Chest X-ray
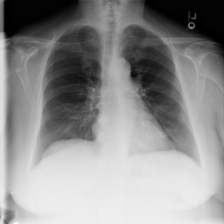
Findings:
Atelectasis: positive
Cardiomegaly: negative
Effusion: negative
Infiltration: negative
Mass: negative
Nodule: negative
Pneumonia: positive
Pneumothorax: negative
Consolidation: negative
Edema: negative
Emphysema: negative
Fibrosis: negative
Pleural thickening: negative
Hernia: negative